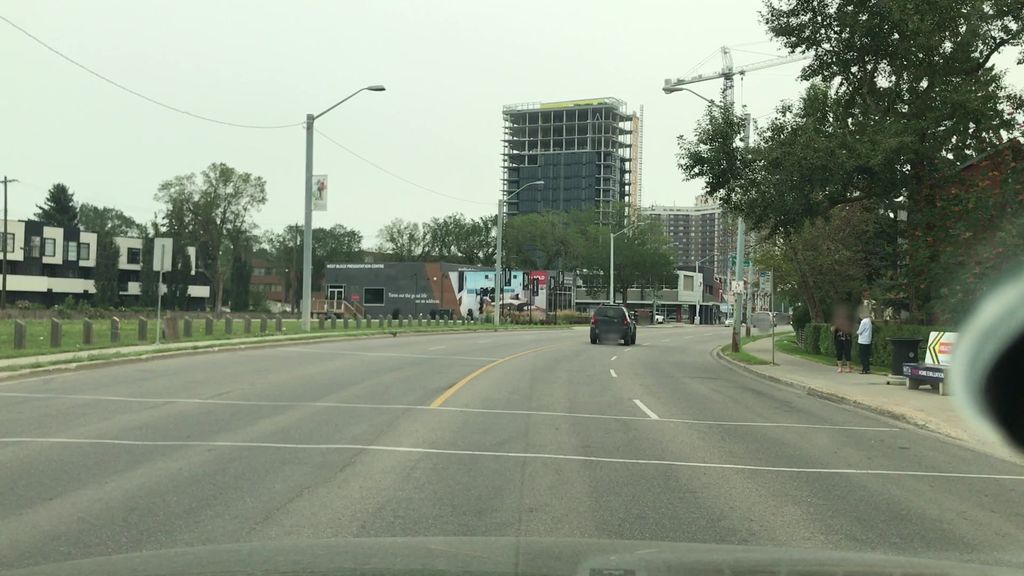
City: edmonton